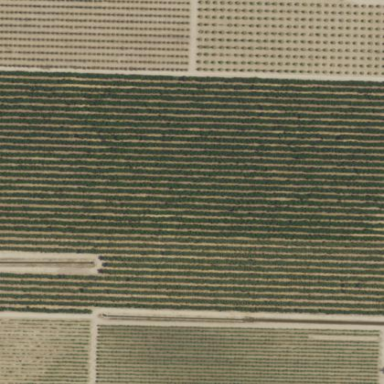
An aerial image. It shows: Vineyard where grapes are grown.